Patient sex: M
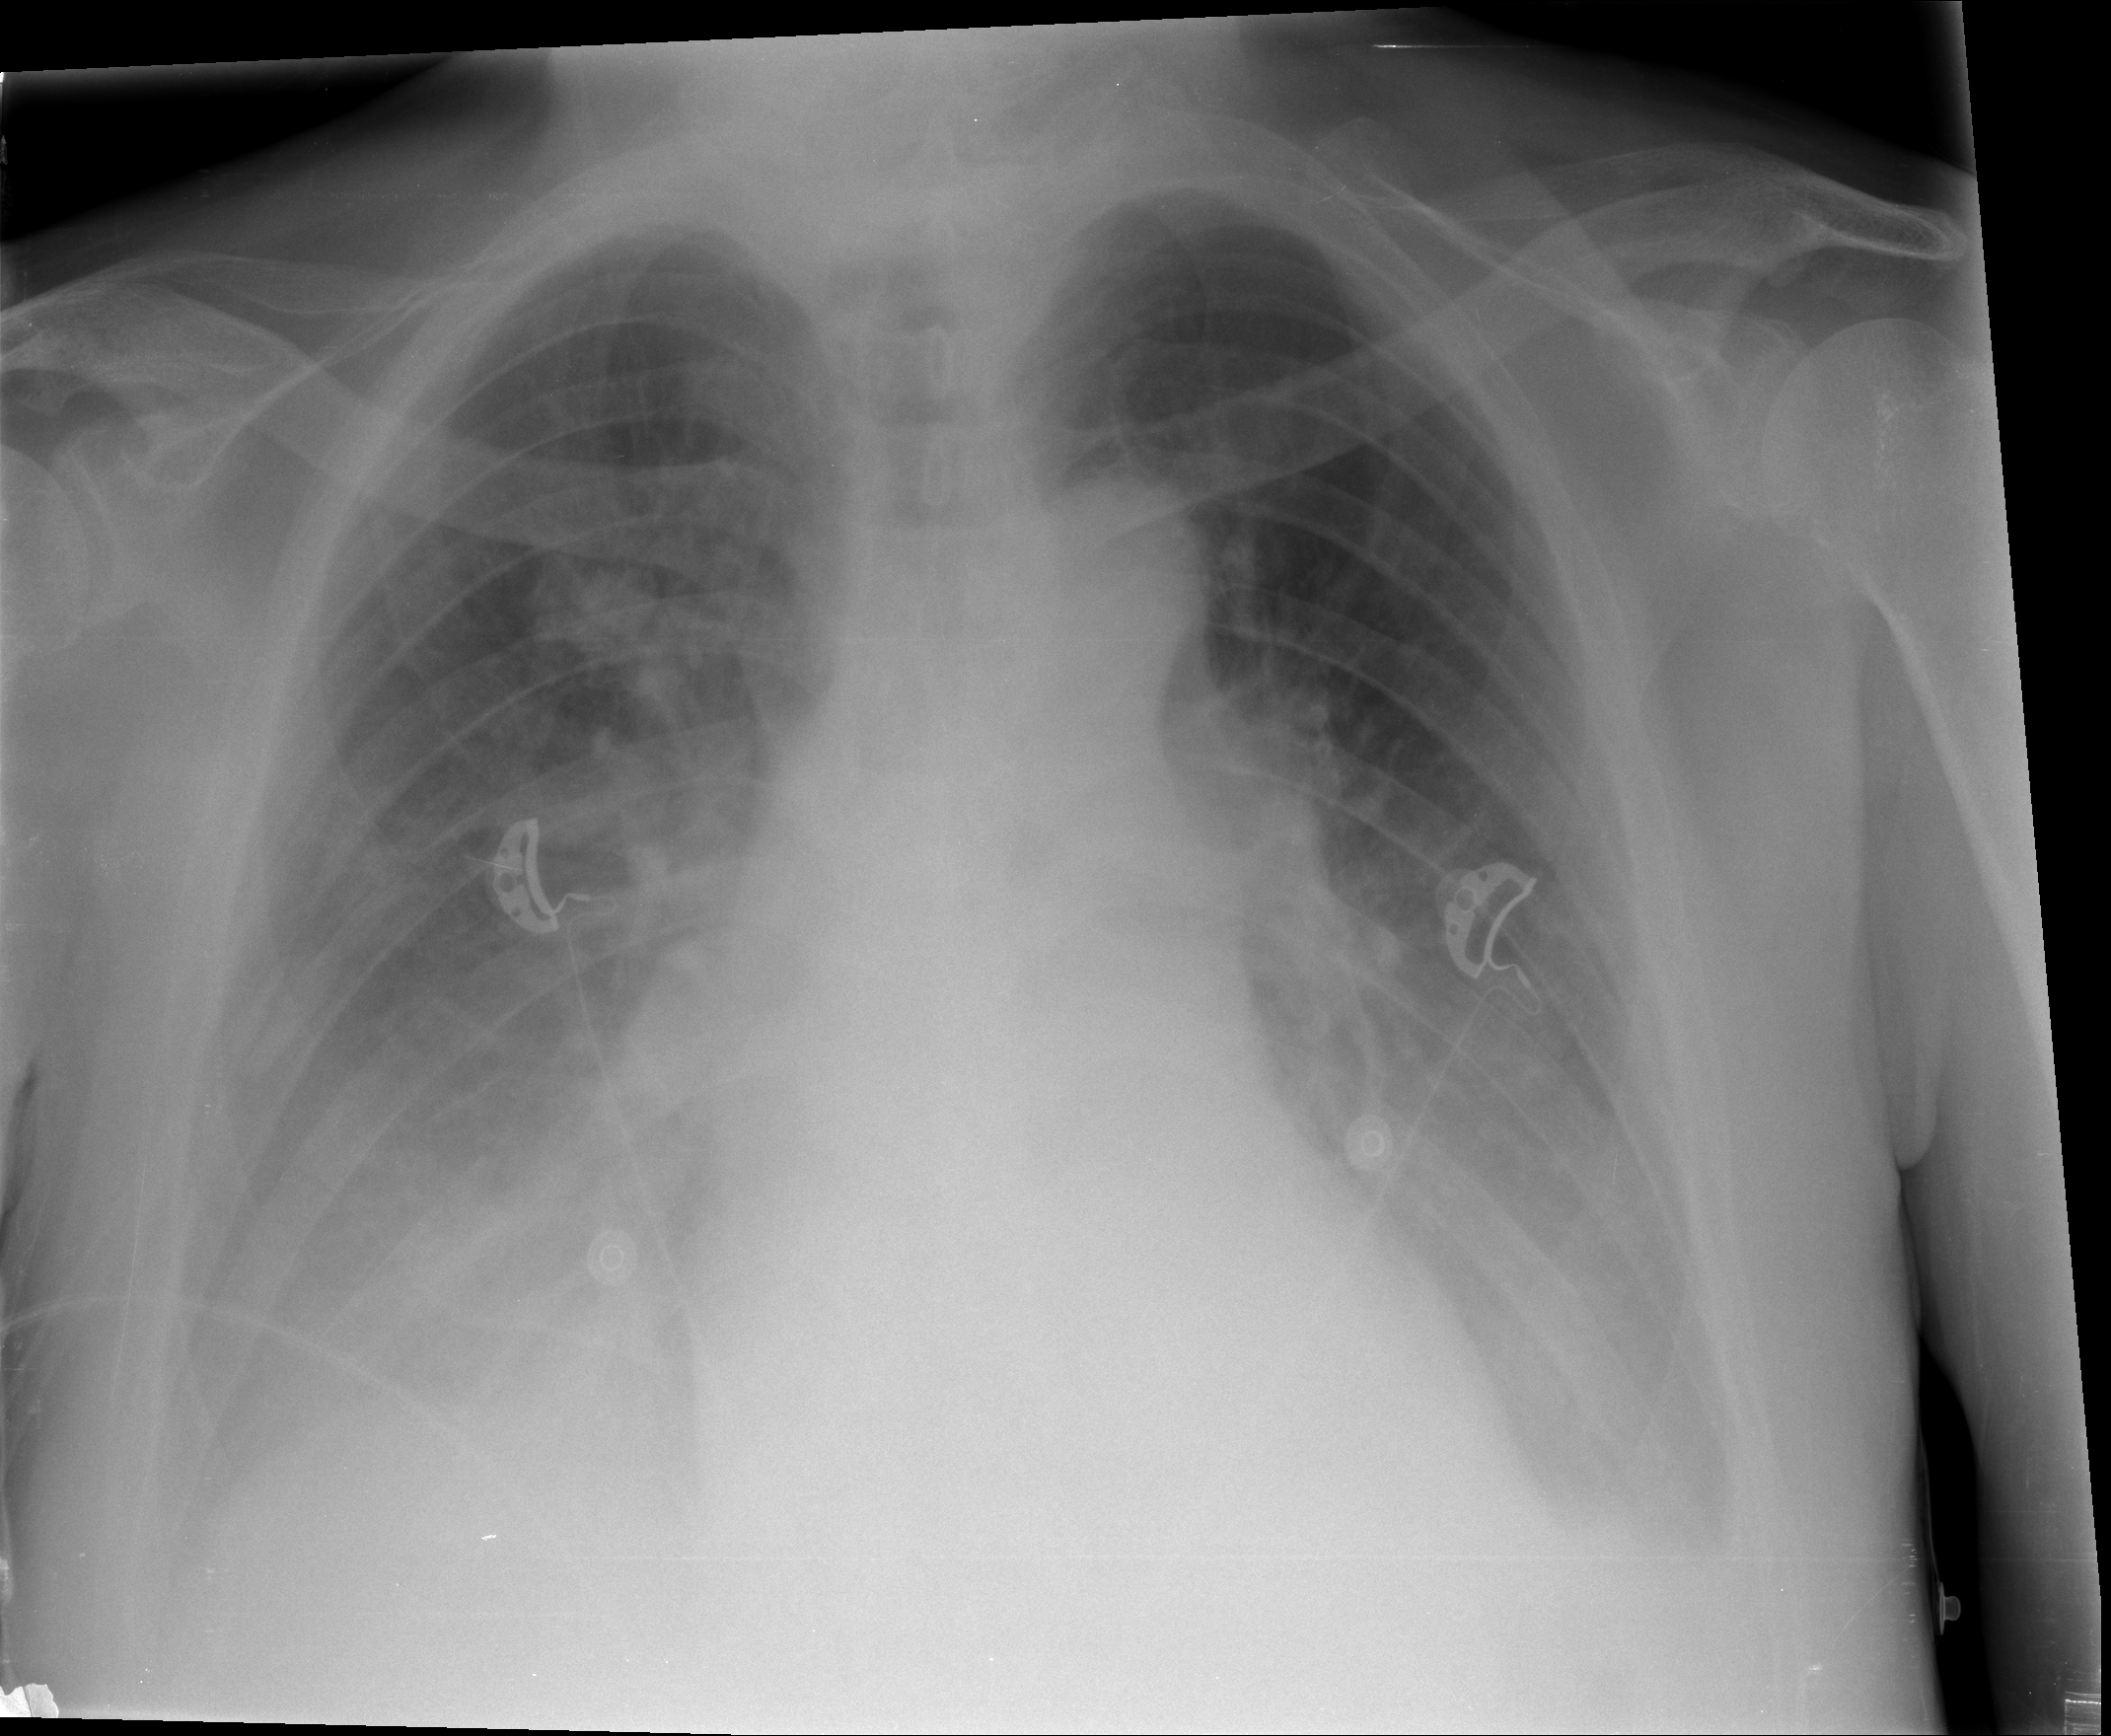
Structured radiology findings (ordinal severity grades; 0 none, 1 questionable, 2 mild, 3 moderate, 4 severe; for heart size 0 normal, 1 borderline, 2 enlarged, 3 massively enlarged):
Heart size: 1
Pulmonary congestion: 2
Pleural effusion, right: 0
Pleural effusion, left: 0
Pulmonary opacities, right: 0
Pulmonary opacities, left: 0
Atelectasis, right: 2
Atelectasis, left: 2